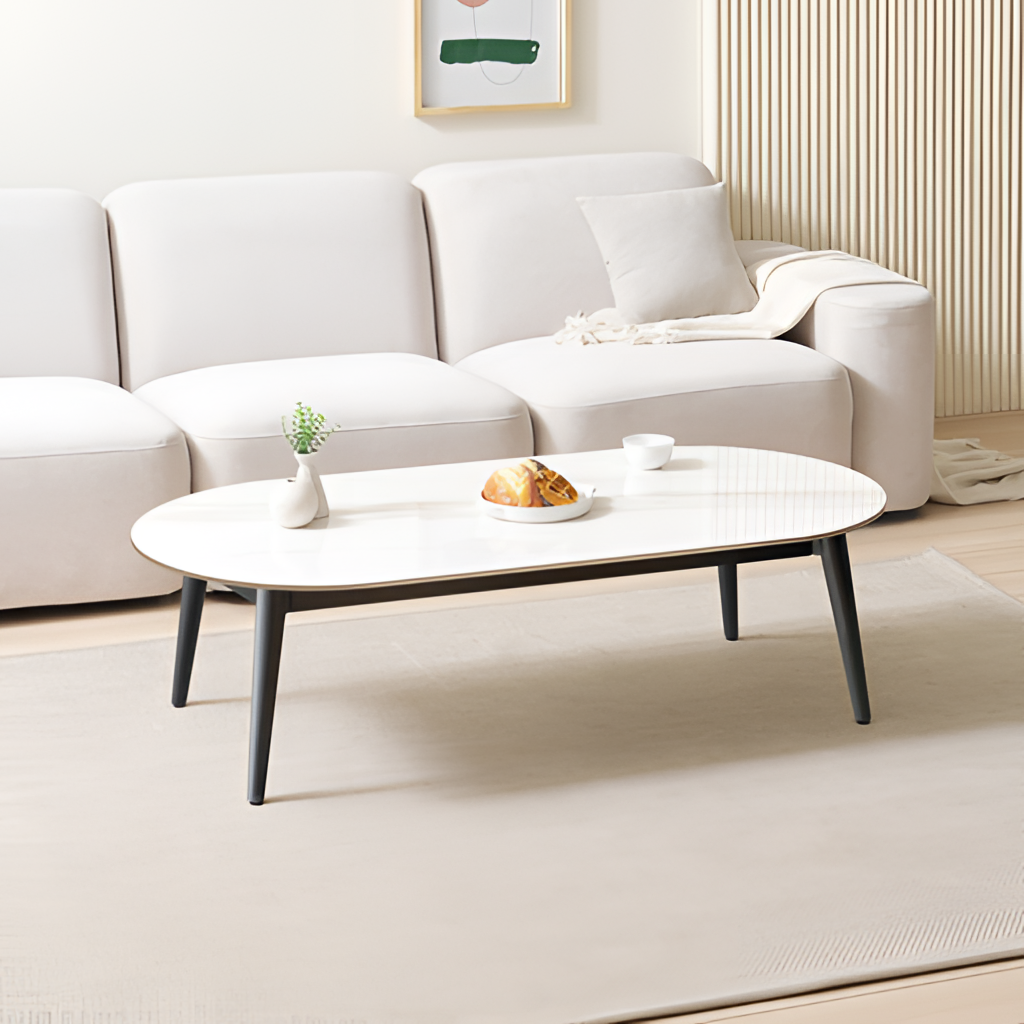
living room, wood coffee table, beige wood flooring, with plank pattern, beige paint wallpaper, with vertical panel pattern, contemporary